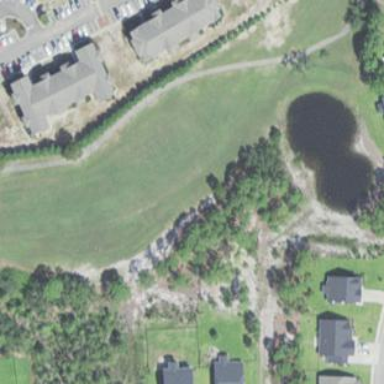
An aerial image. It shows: Sandy area is golf bunker.